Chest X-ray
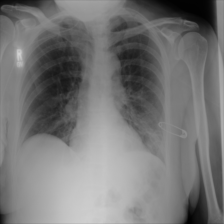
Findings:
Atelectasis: negative
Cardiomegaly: negative
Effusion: negative
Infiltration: negative
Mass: negative
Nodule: negative
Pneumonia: negative
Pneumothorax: negative
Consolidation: negative
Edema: negative
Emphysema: negative
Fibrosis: negative
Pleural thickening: negative
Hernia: negative